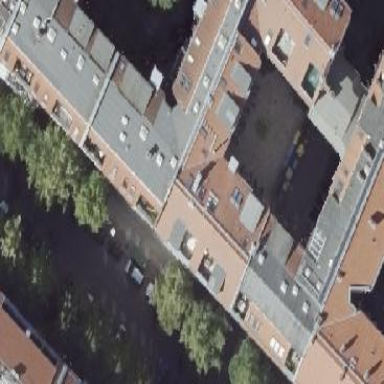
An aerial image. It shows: Residential building.